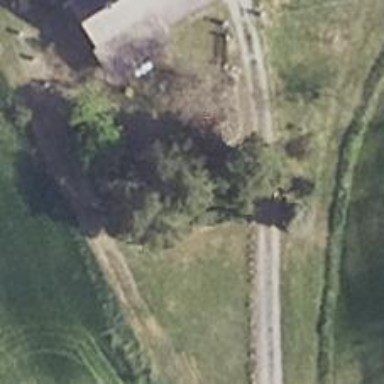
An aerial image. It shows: Deciduous broadleaved tree.